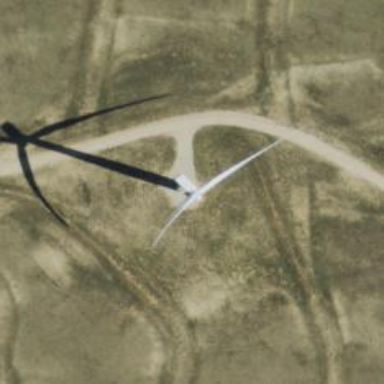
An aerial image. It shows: Wind turbine generator that utilizes wind as its source for generating electricity. It is of the horizontal axis type.